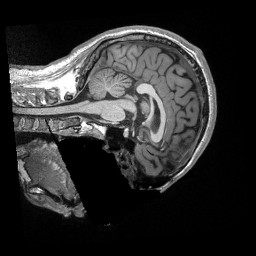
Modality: T1w
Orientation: sagittal
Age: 19
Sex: male
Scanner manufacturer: siemens
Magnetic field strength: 3 T
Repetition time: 2.3 s
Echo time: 0.00298 s